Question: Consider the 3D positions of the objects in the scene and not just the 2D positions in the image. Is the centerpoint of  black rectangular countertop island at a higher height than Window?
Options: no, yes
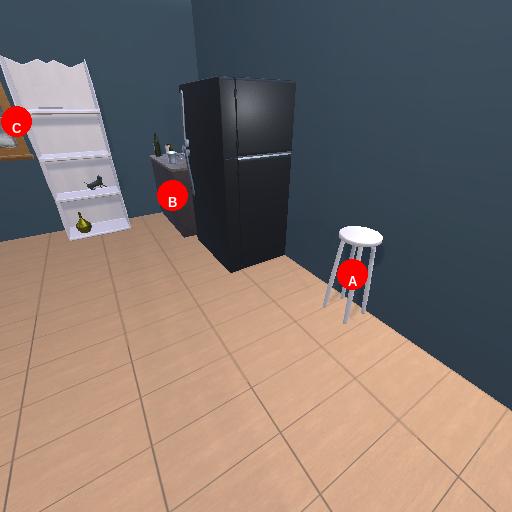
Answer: no